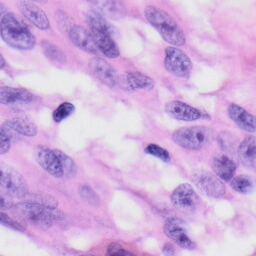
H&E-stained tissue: Skin